【题型】填空题　【知识点】平面几何　【难度】easy
在$\text{Rt}\triangle ABC$中，$\angle A = 90^\circ$，$AB = 2$，$D$为$BC$上一点，$\overrightarrow{BD} = 2\overrightarrow{DC}$，则$\overrightarrow{AD} \cdot \overrightarrow{AB} = \underline{\dfrac{4}{3}}$。

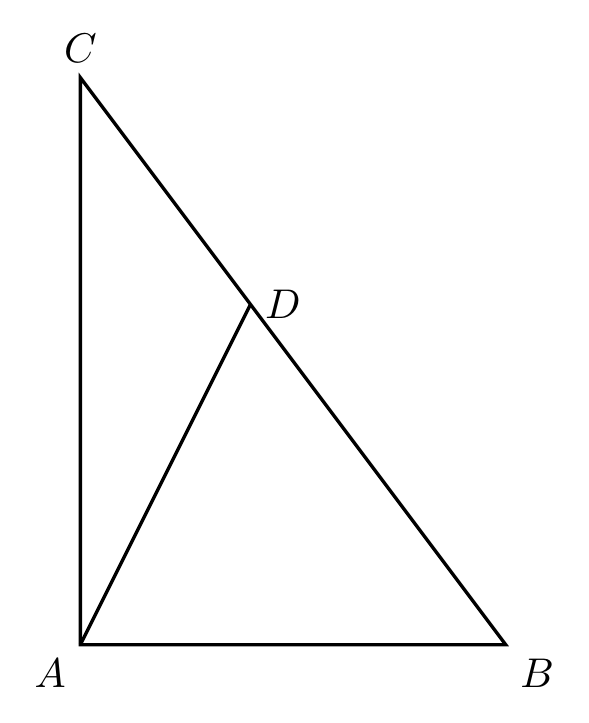
【解答】
【分析】由数量积的定义计算即可。

【解答】解：如图，作$DE \parallel AC$交$AB$于$E$，

则$DE \perp AB$，又$\overrightarrow{BD} = 2\overrightarrow{DC}$，

则$CD = \frac{1}{3}CB$，因此$AE = \frac{1}{3}AB$，

故$\overrightarrow{AD} \cdot \overrightarrow{AB} = |\overrightarrow{AB}| |\overrightarrow{AD}| \cos \angle DAB$

$= |\overrightarrow{AB}| \times \frac{1}{3}|\overrightarrow{AB}|$

$= \frac{1}{3}|\overrightarrow{AB}|^2 = \frac{4}{3}$。

故答案为：$\frac{4}{3}$。

【点评】本题考查平面向量数量积的计算，属基础题。
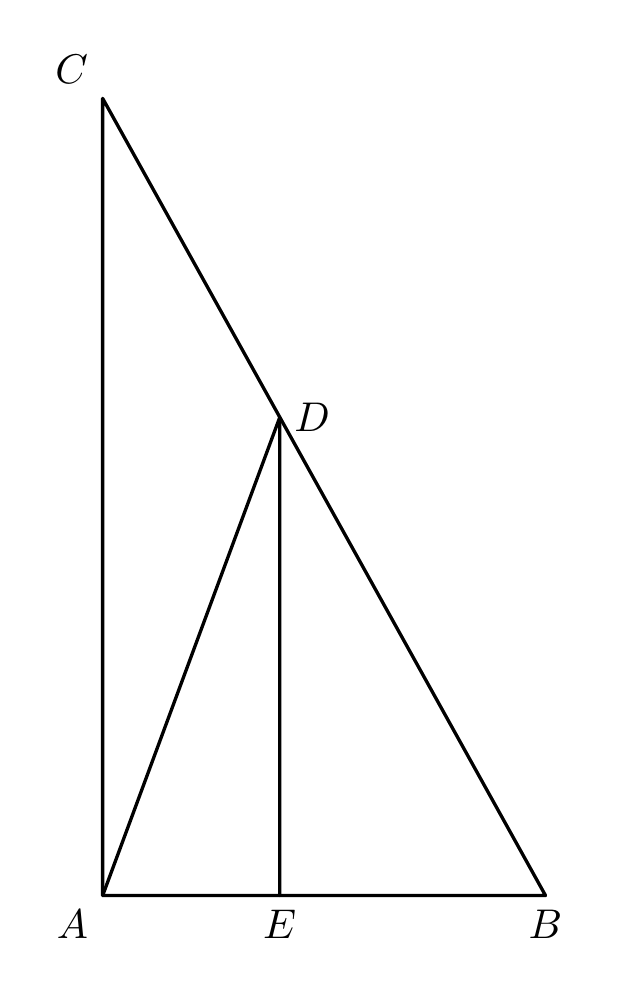